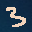
Label: 3